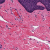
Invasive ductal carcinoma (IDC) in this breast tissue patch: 0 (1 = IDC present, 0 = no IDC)